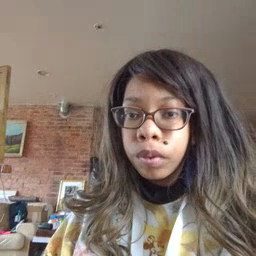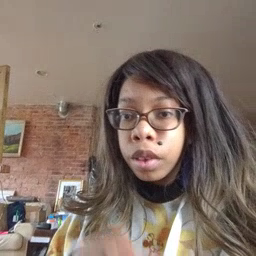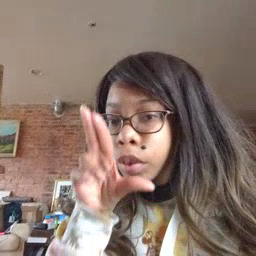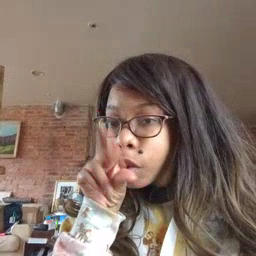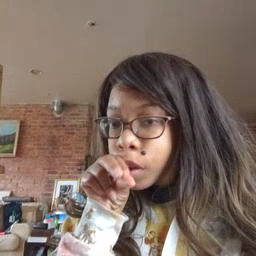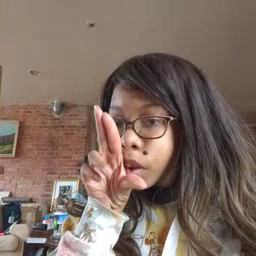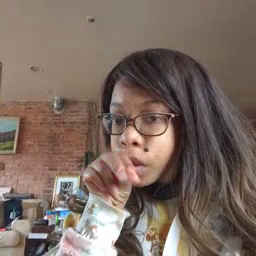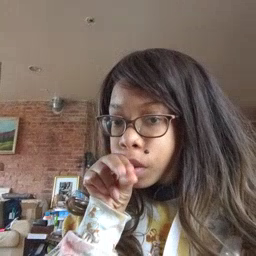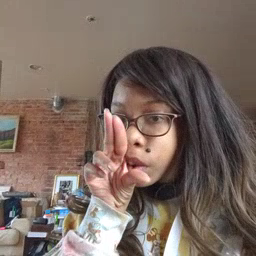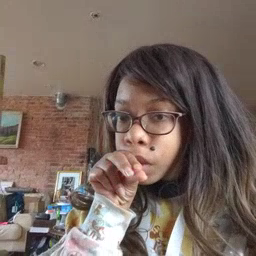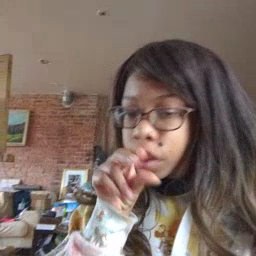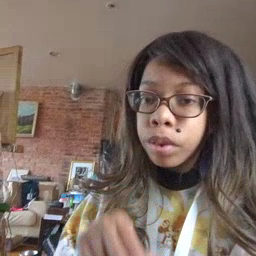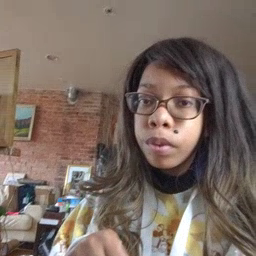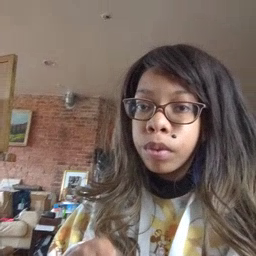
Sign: duck